Question: Using getImageData, I'm trying to create a radial fade effect on an image where point(0,0) has an alpha of 0 and point(img.width, img.height) has an alpha of 0.5 sort of like this:

(The last point has an alpha of 1.0, but imagine it's 0.5.)
I've been able to create a linear alpha increase in my 'for' loop using
'''
imgData.data[i+3]=i/imgData.length;
'''
but the left edge (obviously) becomes more defined as the loop iterates.
I've tried using two loops, one to create row "breaks" in the array, and the other to handle the alpha manipulation like so:
'''
for(var j=0;j<imgData.height;j++){
for(var i=0;i<imgData.data.length;i+=4){
imgData.data[i+3] = 0 + 125 * i/imgData.data.length;
}
}
'''
but the performance of this is really slow and it doesn't achieve the fade that I'm looking for. I'm also not sure I'm doing that properly. I also tried <URL>
Any ideas?
EDIT: Thanks to markE for the great solution - it's beautifully quick. I mentioned this in my comment to him, but here's the full code for creating a greyscale image (part of my requirements) that has the fade pictured in mark's demo.
'''
img_width = window.innerWidth/2.5;
img_height = img_width * (9/16);
//hidden_ctx is hidden behind a background layer
var g1=hidden_ctx.createRadialGradient(500,500,550,500,500,650);
g1.addColorStop(0.00,"rgba(0,0,0,0.7)");
g1.addColorStop(0.30,"rgba(0,0,0,0.35)");
g1.addColorStop(1.00,"rgba(0,0,0,0.00)");
hidden_ctx.fillStyle=g1;
hidden_ctx.fillRect(0, 0, img_width, img_height);
hidden_ctx.globalCompositeOperation="source-in";
//custom drawImage method where selected[num] contains
//contains images & metadata
drawIt(hidden_ctx, selected[num].image[0], 0, 0, img_width, img_height);
imgData=hidden_ctx.getImageData(0, 0, img_width, img_height);
// invert colors
for (var i=0;i<imgData.data.length;i+=4)
{
grayscaled = 0.34 * imgData.data[i] + 0.5 * imgData.data[i + 1] + 0.16 * imgData.data[i + 2];
imgData.data[i]=grayscaled;
imgData.data[i+1]=grayscaled;
imgData.data[i+2]=grayscaled;
}
//places the converted image in the lower right corner where
//WIDTH/HEIGHT is window.innerWidth/window.innerHeight
ctx.putImageData(imgData, WIDTH-img_width, HEIGHT-img_height);
'''
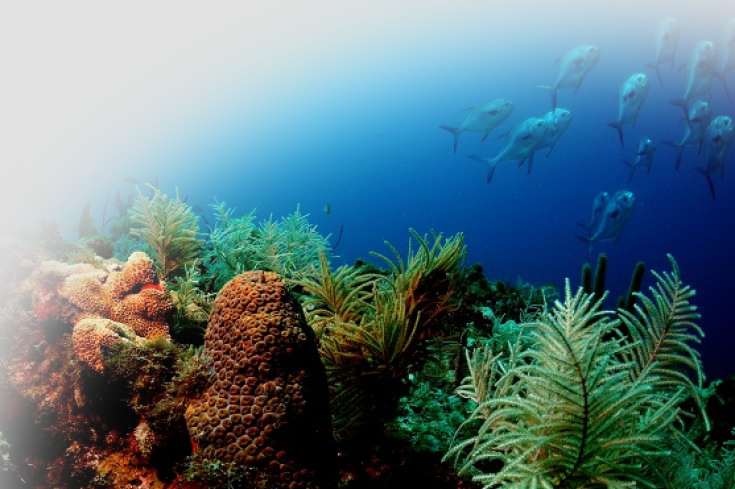
Answer: You can use compositing to achieve a fade effect more efficiently.
- draw a radial gradient that fades to transparent in the top-left corner.- Adjust the radial gradient to meet your design needs.- set compositing to 'source-in' which causes any subsequent draws to only appear over existing non-transparent pixels.- draw your image (the image will fade the same way your radial gradient did)
Using compositing is especially efficient if the device has a GPU because compositing will use it.

Example code and a Demo: <URL>
'''
<!doctype html>
<html>
<head>
<link rel="stylesheet" type="text/css" media="all" href="css/reset.css" /> <!-- reset css -->
<script type="text/javascript" src="http://code.jquery.com/jquery.min.js"></script>
<style>
canvas{ background-color: lightgray; }
canvas{border:1px solid red;}
</style>
<script>
$(function(){
var canvas=document.getElementById("canvas");
var ctx=canvas.getContext("2d");
var cw=canvas.width;
var ch=canvas.height;
var img=new Image();
img.onload=start;
img.src="https://dl.dropboxusercontent.com/u/139992952/multple/reef.jpg";
function start(){
canvas.width=img.width;
canvas.height=img.height;
var g1=ctx.createRadialGradient(500,500,550,500,500,650);
g1.addColorStop(0.00,"rgba(0,0,0,1.00)");
g1.addColorStop(0.30,"rgba(0,0,0,0.75)");
g1.addColorStop(1.00,"rgba(0,0,0,0.00)");
ctx.fillStyle=g1;
ctx.fillRect(0,0,cw,ch);
ctx.globalCompositeOperation="source-in";
ctx.drawImage(img,0,0);
}
}); // end $(function(){});
</script>
</head>
<body>
<h4>Fading an image using compositing</h4>
<canvas id="canvas" width=300 height=300></canvas>
</body>
</html>
'''